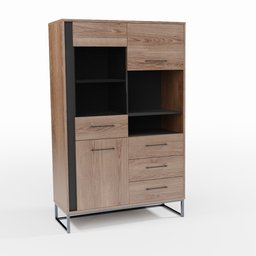
Label: furniture